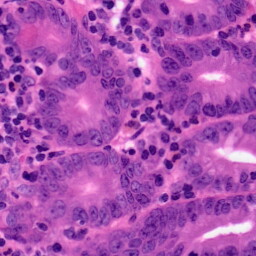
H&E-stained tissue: Pancreatic